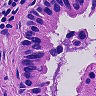
Metastatic tissue present: yes